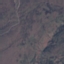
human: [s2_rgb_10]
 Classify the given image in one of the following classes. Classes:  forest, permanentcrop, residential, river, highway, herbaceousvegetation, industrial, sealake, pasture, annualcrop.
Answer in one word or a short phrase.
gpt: HerbaceousVegetation